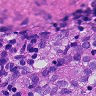
Metastatic tissue present: yes